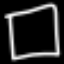
Label: square